Question: In relation to this question that I asked a few weeks ago now
<URL>
Consider the following code:
'''
protected override void OnPaint(PaintEventArgs e)
{
base.OnPaint(e);
Rectangle rect = new Rectangle(100, 100, 200, 100);
using(LinearGradientBrush brush = new LinearGradientBrush(rect, Color.Red, Color.Blue, 90))
{
using(Pen pen = new Pen(brush, 1))
{
pen.Alignment = PenAlignment.Inset;
e.Graphics.DrawRectangle(pen, rect);
}
}
}
'''
Produces this result...

Why is there a red line where there should be a blue line, and how do I fix this?
Pen.Alignment = PenAlignment.Inset didn't work!
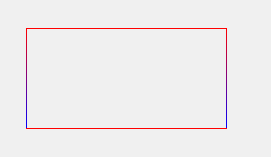
Answer: Pens (or the Graphics DrawMethods) have a tendency to draw outside their boundaries. I think Microsoft considered that a feature, but I never understood it.
Try using a smaller rectangle for the pen:
'''
using (var brush = new LinearGradientBrush(rect, Color.Red, Color.Blue, 90)) {
using (Pen pen = new Pen(brush, 1)) {
e.Graphics.DrawRectangle(pen, new Rectangle(rect.X, rect.Y,
rect.Width - 1, rect.Height - 1));
}
}
'''